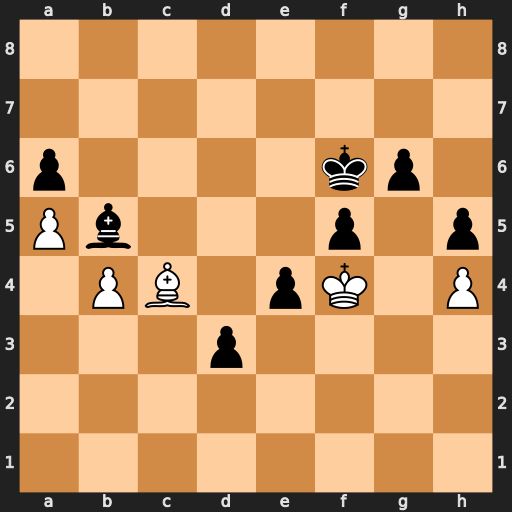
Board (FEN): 8/8/p4kp1/Pb3p1p/1PB1pK1P/3p4/8/8
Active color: w
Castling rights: -
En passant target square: -
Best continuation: Bxb5 axb5 Ke3 f4+ Kd2 Ke5 a6 Kd4 a7 e3+ Kc1 f3 a8=Q